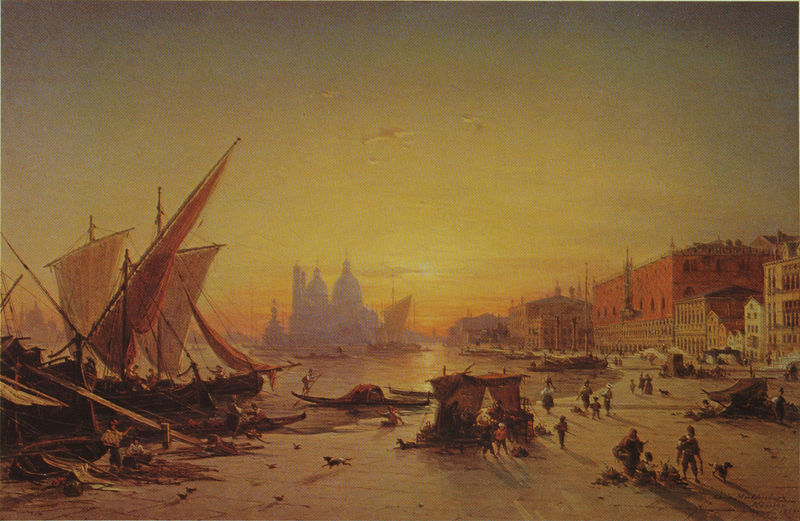
Titel: Blick auf Sta. Maria della Salute in Venedig
Künstler: Ludwig Mecklenburg
Standort: München
Institution: Privatbesitz
Schlagwörter: blau, gemälde, himmel, meer, schatten, wasser, wolken, fluss, frauen, gelb, grün, menschen, see, stadt, ufer, abend, fenster, grau, hintergrund, licht, männer, orange, straße, säulen, eis, gebäude, haus, hund, hunde, rot, tiere, malerei, lang, mensch, dämmerung, häuser, vögel, brücke, gewässer, kanal, kirche, sonne, gold, rosa, boot, boote, kahn, kinder, ruder, turm, küste, schiff, schiffe, segel, segelboot, segelschiffe, strand, ansicht, italien, vedute, venedig, fischer, mast, segelschiff, giebel, dunst, sonnenuntergang, winter, idylle, markt, platz, silhouette, hafen, kähne, kuppel, masten, abfahrt, seestück, turner, untergang, abendrot, segelboote, ozean, verkäufer, kuppeln, türme, palast, palazzi, palazzo, dom, idyllisch, brett, stand, sfumato, kontor, matrosen, spaziergänger, ankunft, löschen, maria, zelte, canaletto, lagune, paläste, canale grande, gondel, san marco, canal, buden, biblioteca, dogenpalast, markusplatz, canal grande, barke, lorrain, fischernetz, il redentore, palazzo ducal, piazzale s. marco, s. maria della salute, seebild, sonnenuntergnag, konstantinopel, dogen, geldb, venedig meer, hafn, promendae, gondola, sta maria, kidn hund, sonnenuintergang